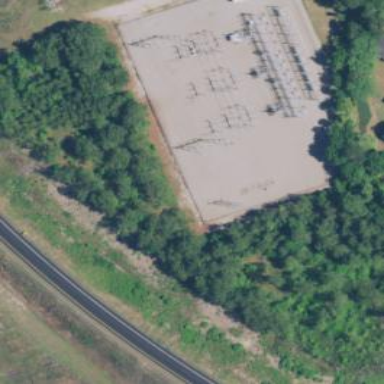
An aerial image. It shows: Distribution level power substation surrounded by fence.